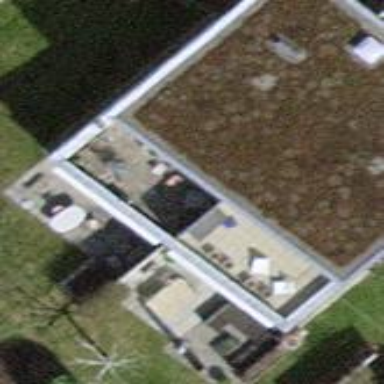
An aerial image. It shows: Terrace building.